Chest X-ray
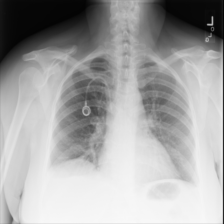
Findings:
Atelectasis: negative
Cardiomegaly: negative
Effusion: positive
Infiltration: negative
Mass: negative
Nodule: negative
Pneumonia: negative
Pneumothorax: negative
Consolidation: negative
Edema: negative
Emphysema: negative
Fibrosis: negative
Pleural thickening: negative
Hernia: negative